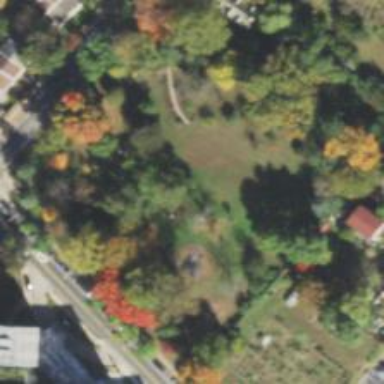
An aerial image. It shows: Park.